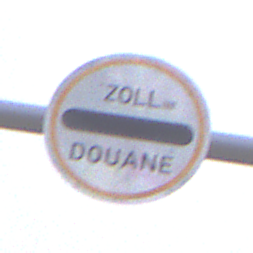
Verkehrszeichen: Zollstelle
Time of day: SunriseSunset
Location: Outdoor (Beach)
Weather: Overcast
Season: NotSpecified
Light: Natural